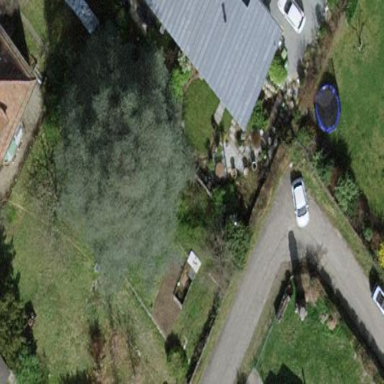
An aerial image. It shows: Garden enclosed by fence.